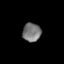
Tissue: lung
Cell type: Others
Senescence score: 0.1434
Nuclear area (px): 332
Mean DAPI intensity: 119.846